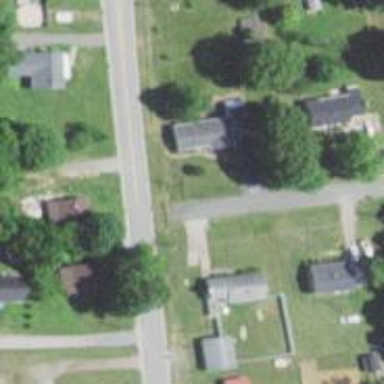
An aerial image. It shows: Residential road.